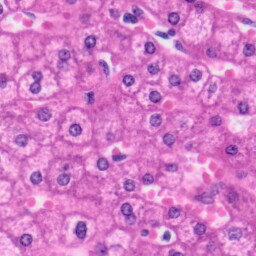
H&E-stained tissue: Liver